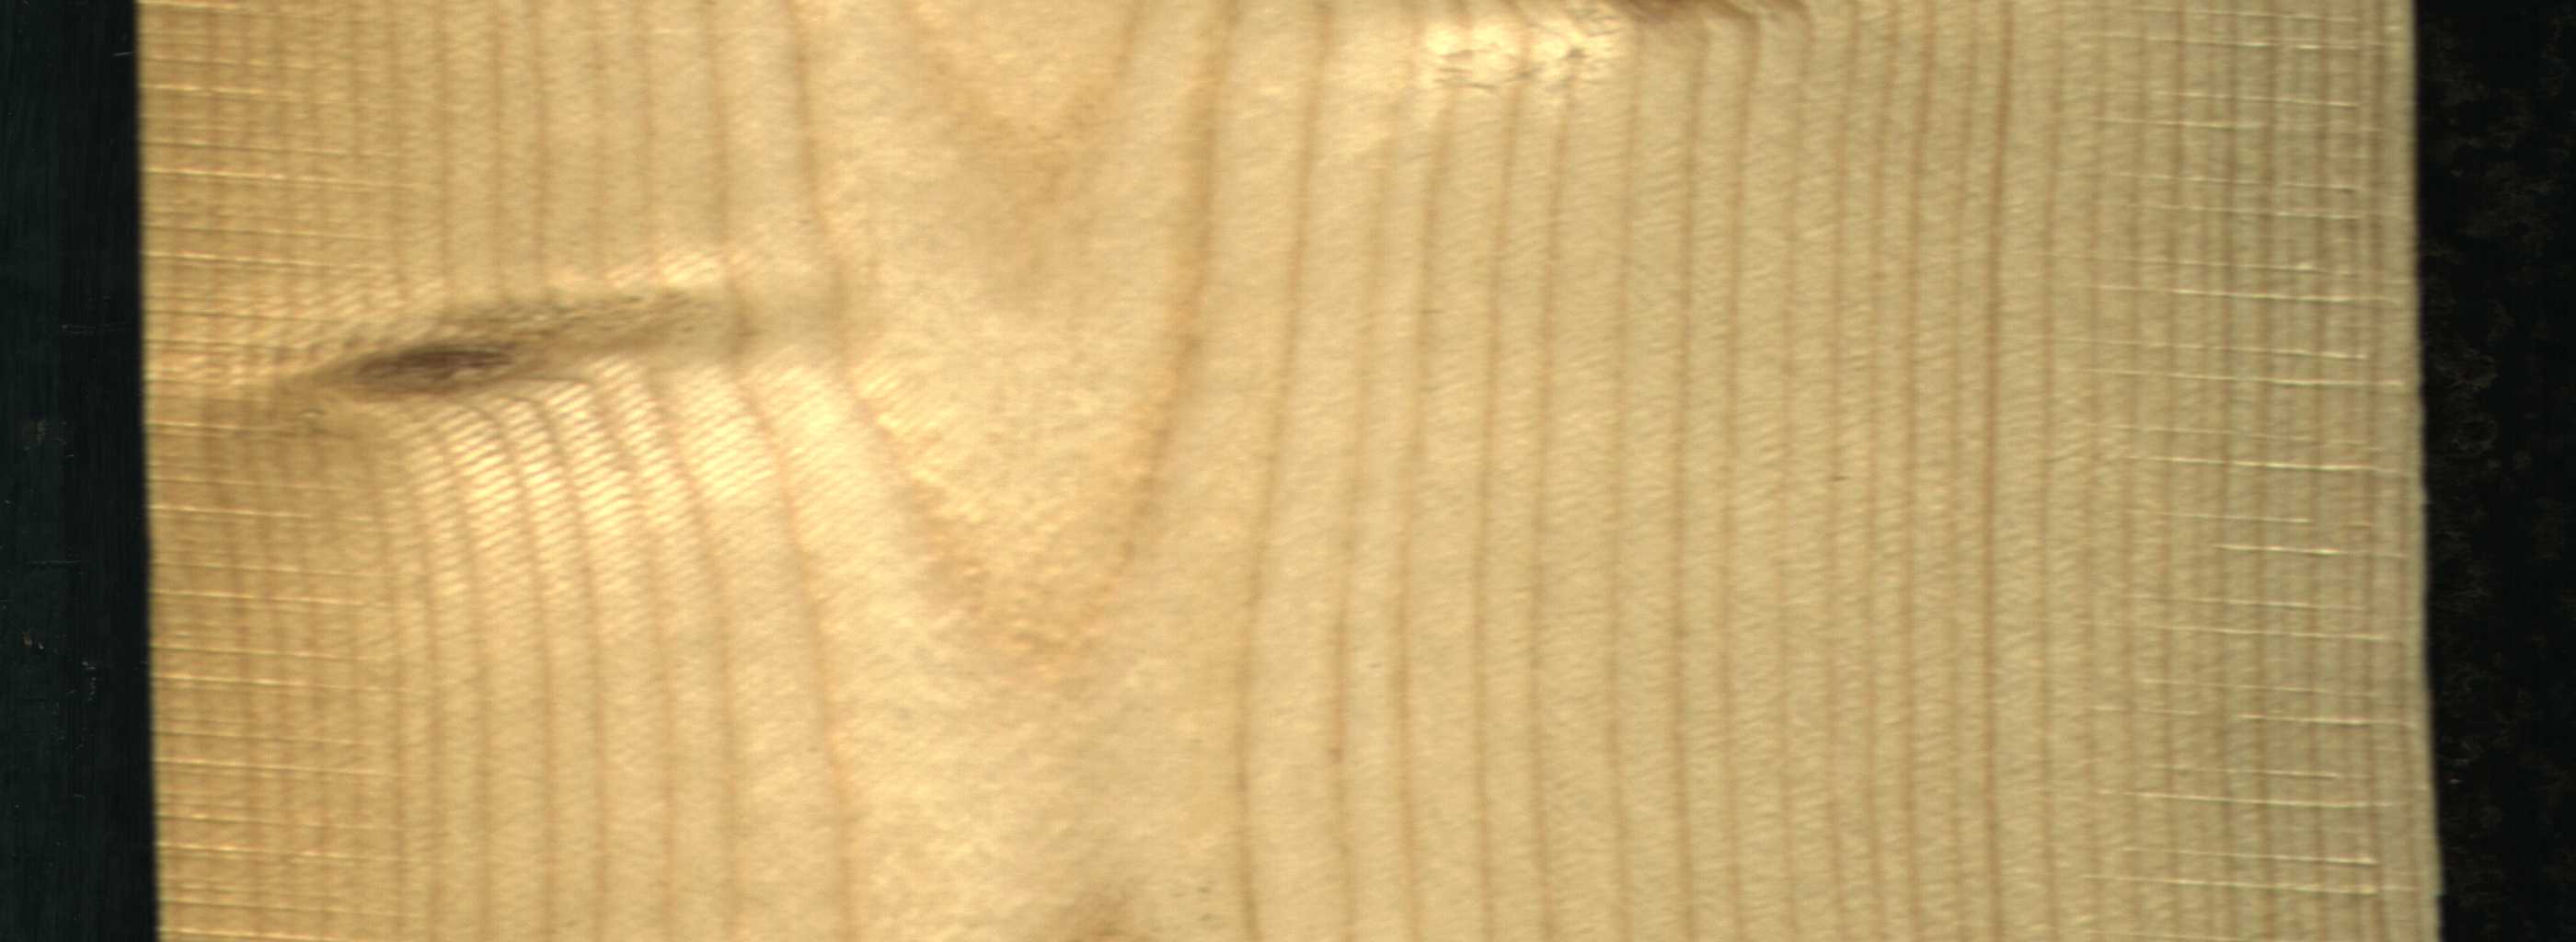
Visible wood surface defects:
Live_Knot